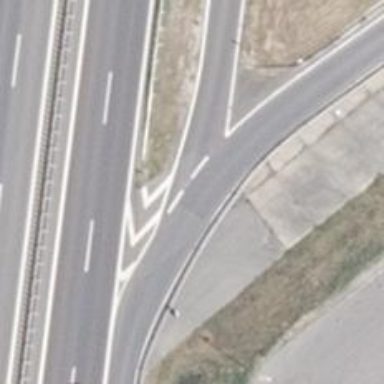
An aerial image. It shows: Asphalt motorway link.